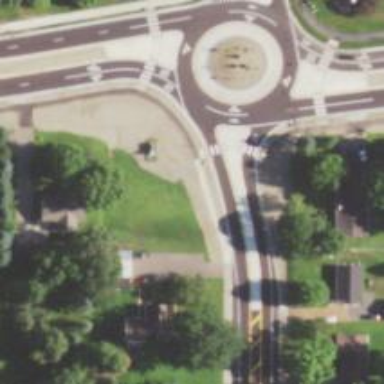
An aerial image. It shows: Marked asphalt cycleway crossing.